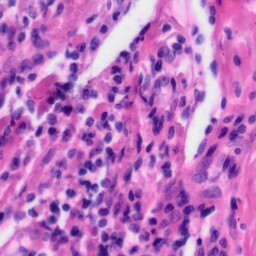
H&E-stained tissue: Tonsil